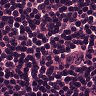
Metastatic tissue present: no